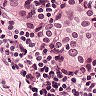
Metastatic tissue present: yes